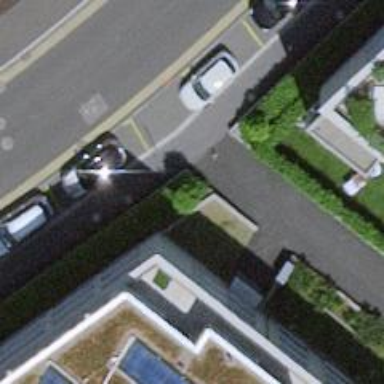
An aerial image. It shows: Bollard.